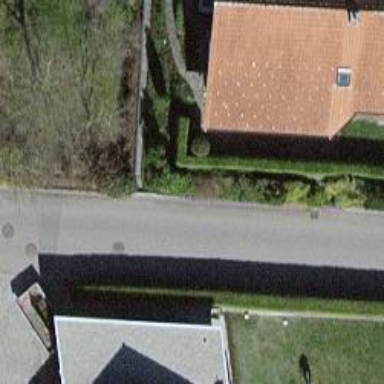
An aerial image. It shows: Hedge barrier.